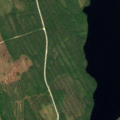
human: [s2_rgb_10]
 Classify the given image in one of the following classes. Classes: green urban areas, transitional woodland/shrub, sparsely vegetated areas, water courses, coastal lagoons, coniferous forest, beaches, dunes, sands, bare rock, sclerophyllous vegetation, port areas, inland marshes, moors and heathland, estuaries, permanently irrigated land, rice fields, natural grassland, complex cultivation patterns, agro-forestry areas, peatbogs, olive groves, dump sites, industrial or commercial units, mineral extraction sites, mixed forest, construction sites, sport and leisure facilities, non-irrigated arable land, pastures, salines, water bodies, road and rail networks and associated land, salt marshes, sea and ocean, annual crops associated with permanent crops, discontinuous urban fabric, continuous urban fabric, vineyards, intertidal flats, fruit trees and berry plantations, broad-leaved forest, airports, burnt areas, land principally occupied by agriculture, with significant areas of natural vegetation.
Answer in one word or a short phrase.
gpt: coniferous forest, mixed forest, water bodies